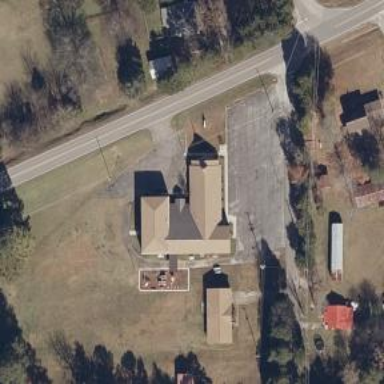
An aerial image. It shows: Place of worship.